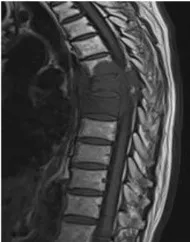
CT and MRI of a 49-year-old female patient with mediastinal EHE before the second treatment. MRI. Revealed multifocal lesions of the thoracic vertebrae 5-7.
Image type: radiology (mri)